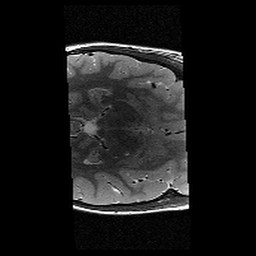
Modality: T2w
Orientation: axial
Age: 9
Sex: female
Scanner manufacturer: siemens
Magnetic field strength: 3 T
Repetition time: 9.23 s
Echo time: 0.067 s